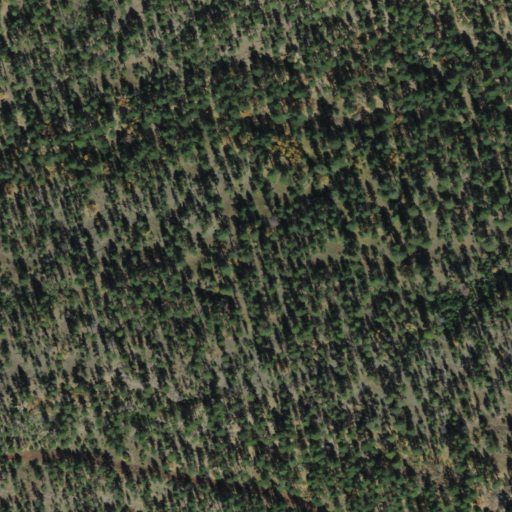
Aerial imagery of plain(s) in Arizona named Gash Flat containing only evergreen forest